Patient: sex M, age 30
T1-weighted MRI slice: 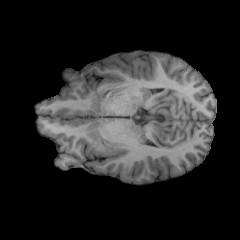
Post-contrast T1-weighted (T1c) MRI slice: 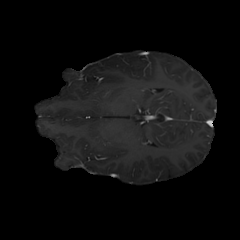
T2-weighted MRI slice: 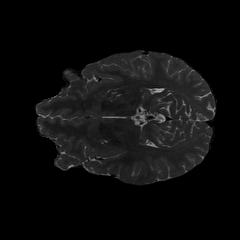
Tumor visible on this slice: no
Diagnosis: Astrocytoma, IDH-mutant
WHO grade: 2